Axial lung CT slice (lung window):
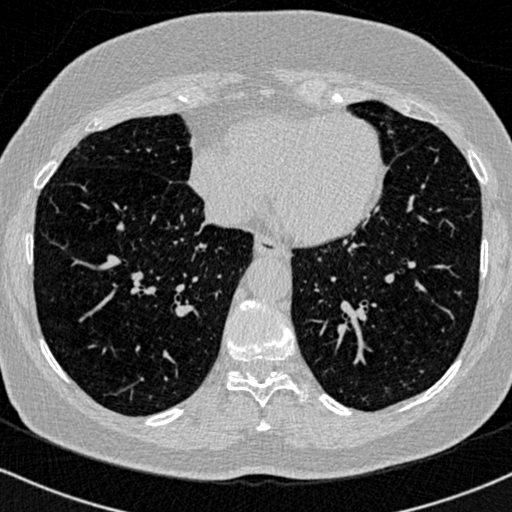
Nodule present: no